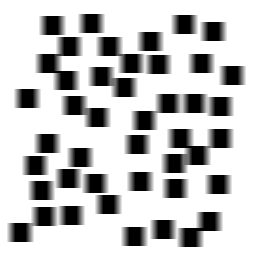
Squares: 44
Triangles: 0
Stars: 0
Total shapes: 44